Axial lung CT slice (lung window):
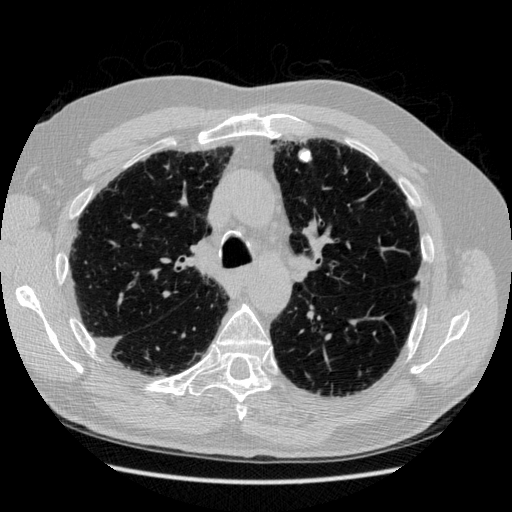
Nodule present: yes
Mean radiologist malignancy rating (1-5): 1